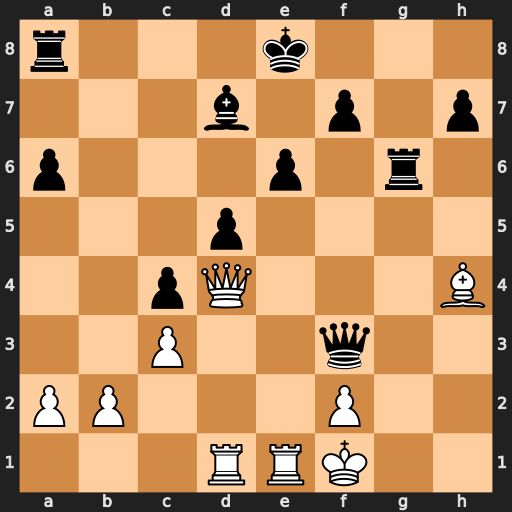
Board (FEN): r3k3/3b1p1p/p3p1r1/3p4/2pQ3B/2P2q2/PP3P2/3RRK2
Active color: w
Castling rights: q
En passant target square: -
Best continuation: Qh8+ Rg8 Qxg8#